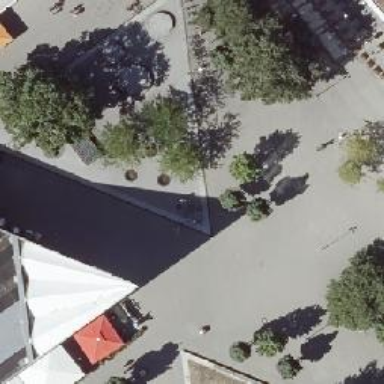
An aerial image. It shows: Playground featuring trampoline.